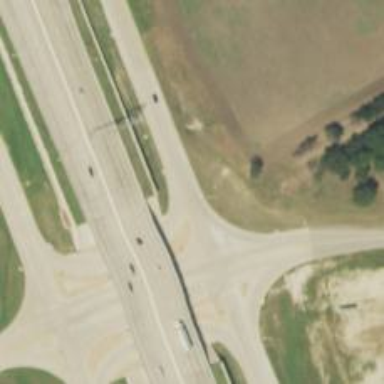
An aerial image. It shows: Tertiary road with frontage road along it.